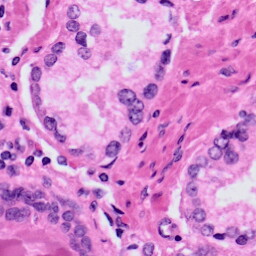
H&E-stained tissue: Prostate